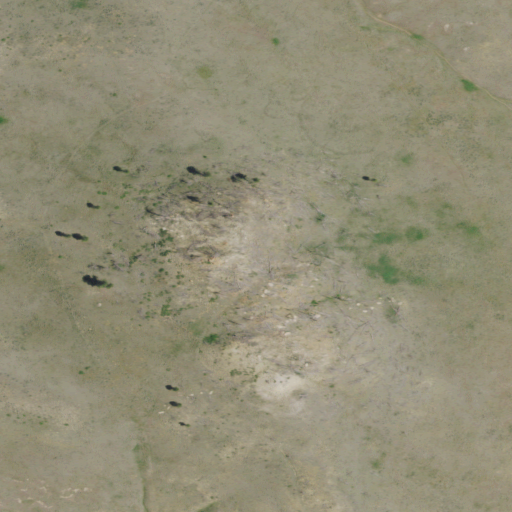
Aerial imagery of mountain in Montana named Phillips Butte containing grassland and shrub